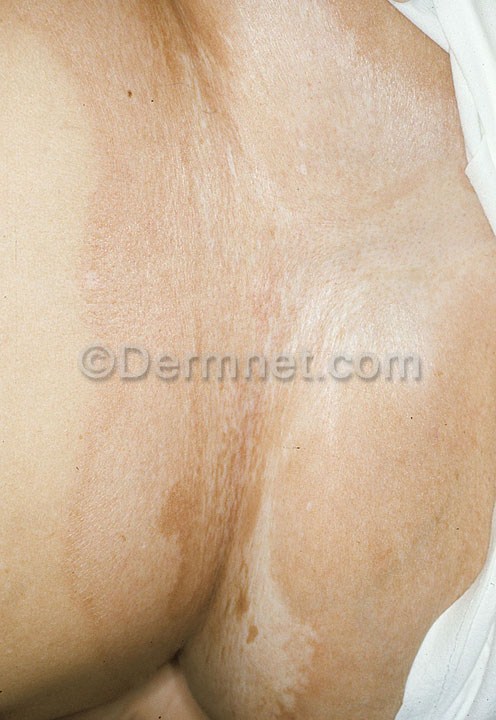
Disease: Psoriasis pictures Lichen Planus and related diseases